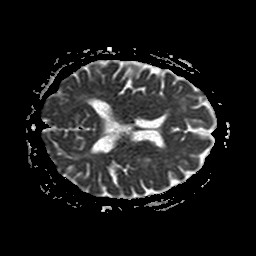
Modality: ADC
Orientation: axial
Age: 55
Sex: female
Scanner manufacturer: philips
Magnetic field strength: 1.5 T
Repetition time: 3.398 s
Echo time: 0.09411 s